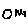
Label: hexagon